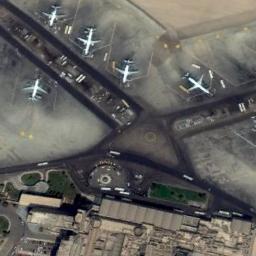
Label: airplane